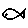
Label: fish